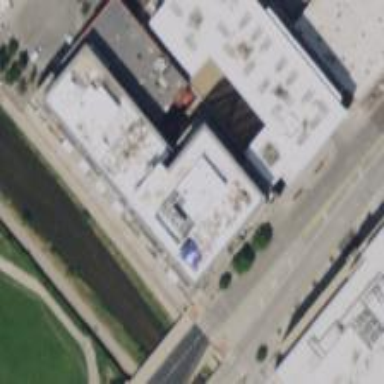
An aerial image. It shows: Building with brown roof. The brown color adds warm touch to the structure.